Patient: sex F, age 47
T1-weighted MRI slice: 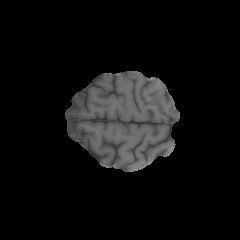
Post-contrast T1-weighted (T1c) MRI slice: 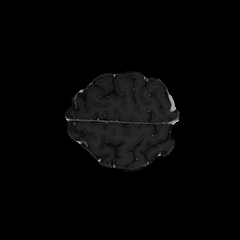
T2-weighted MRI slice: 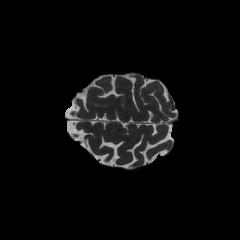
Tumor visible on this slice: no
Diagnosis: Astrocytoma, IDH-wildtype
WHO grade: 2